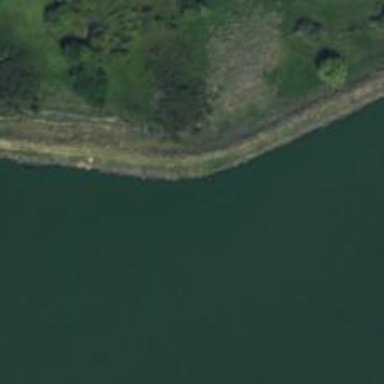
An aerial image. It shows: Dam along waterway.